Field crop: maize
Growth stage: 2
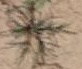
Species: salsola